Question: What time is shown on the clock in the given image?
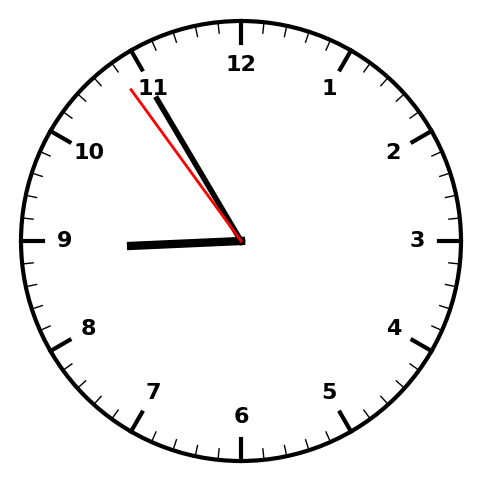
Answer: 08:54:54